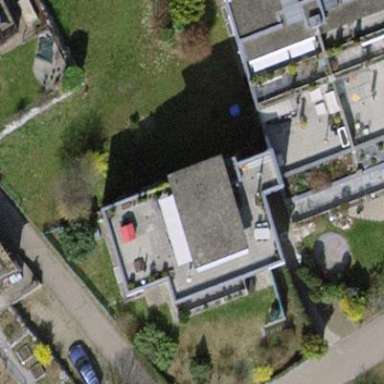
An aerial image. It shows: Detached building.